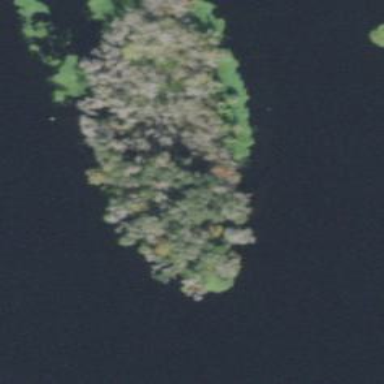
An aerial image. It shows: Image showing island.